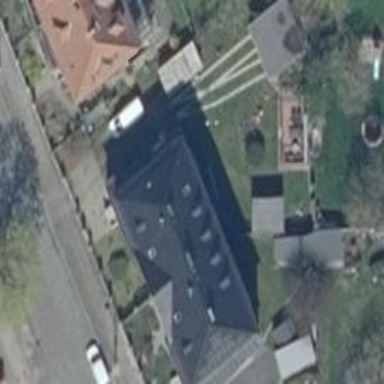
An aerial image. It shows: Detached building with hipped roof shape.